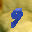
Label: 9